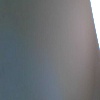
Label: space